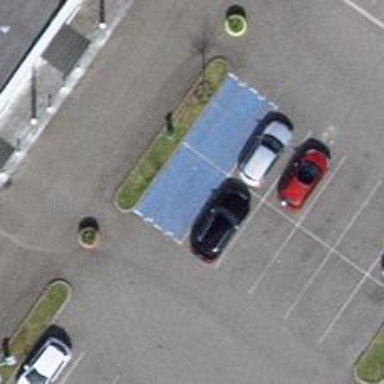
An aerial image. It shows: Parking space is available.